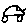
Label: car